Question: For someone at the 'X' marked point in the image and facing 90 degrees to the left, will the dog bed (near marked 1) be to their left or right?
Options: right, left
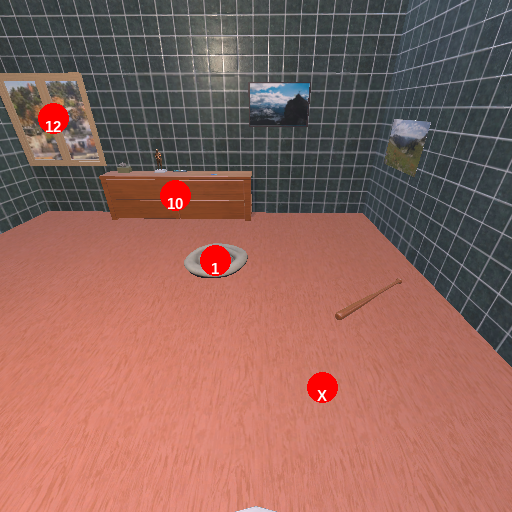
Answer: right